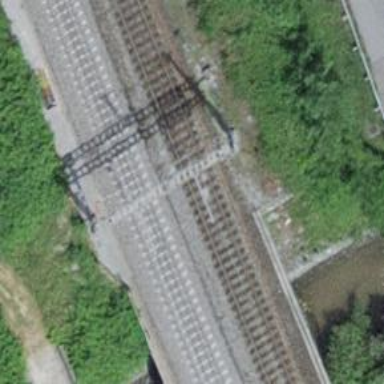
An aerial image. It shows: Bridge over railway with electrified contact lines.